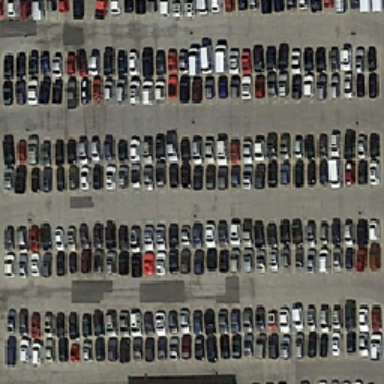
Here is square parking with cars that are compact parking in the center and at the end .